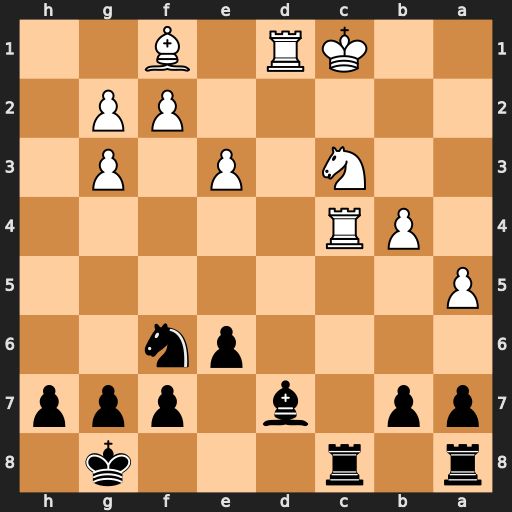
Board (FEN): r1r3k1/pp1b1ppp/4pn2/P7/1PR5/2N1P1P1/5PP1/2KR1B2
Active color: b
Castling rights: -
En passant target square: -
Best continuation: Rxc4 Bxc4 Rc8